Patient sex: M
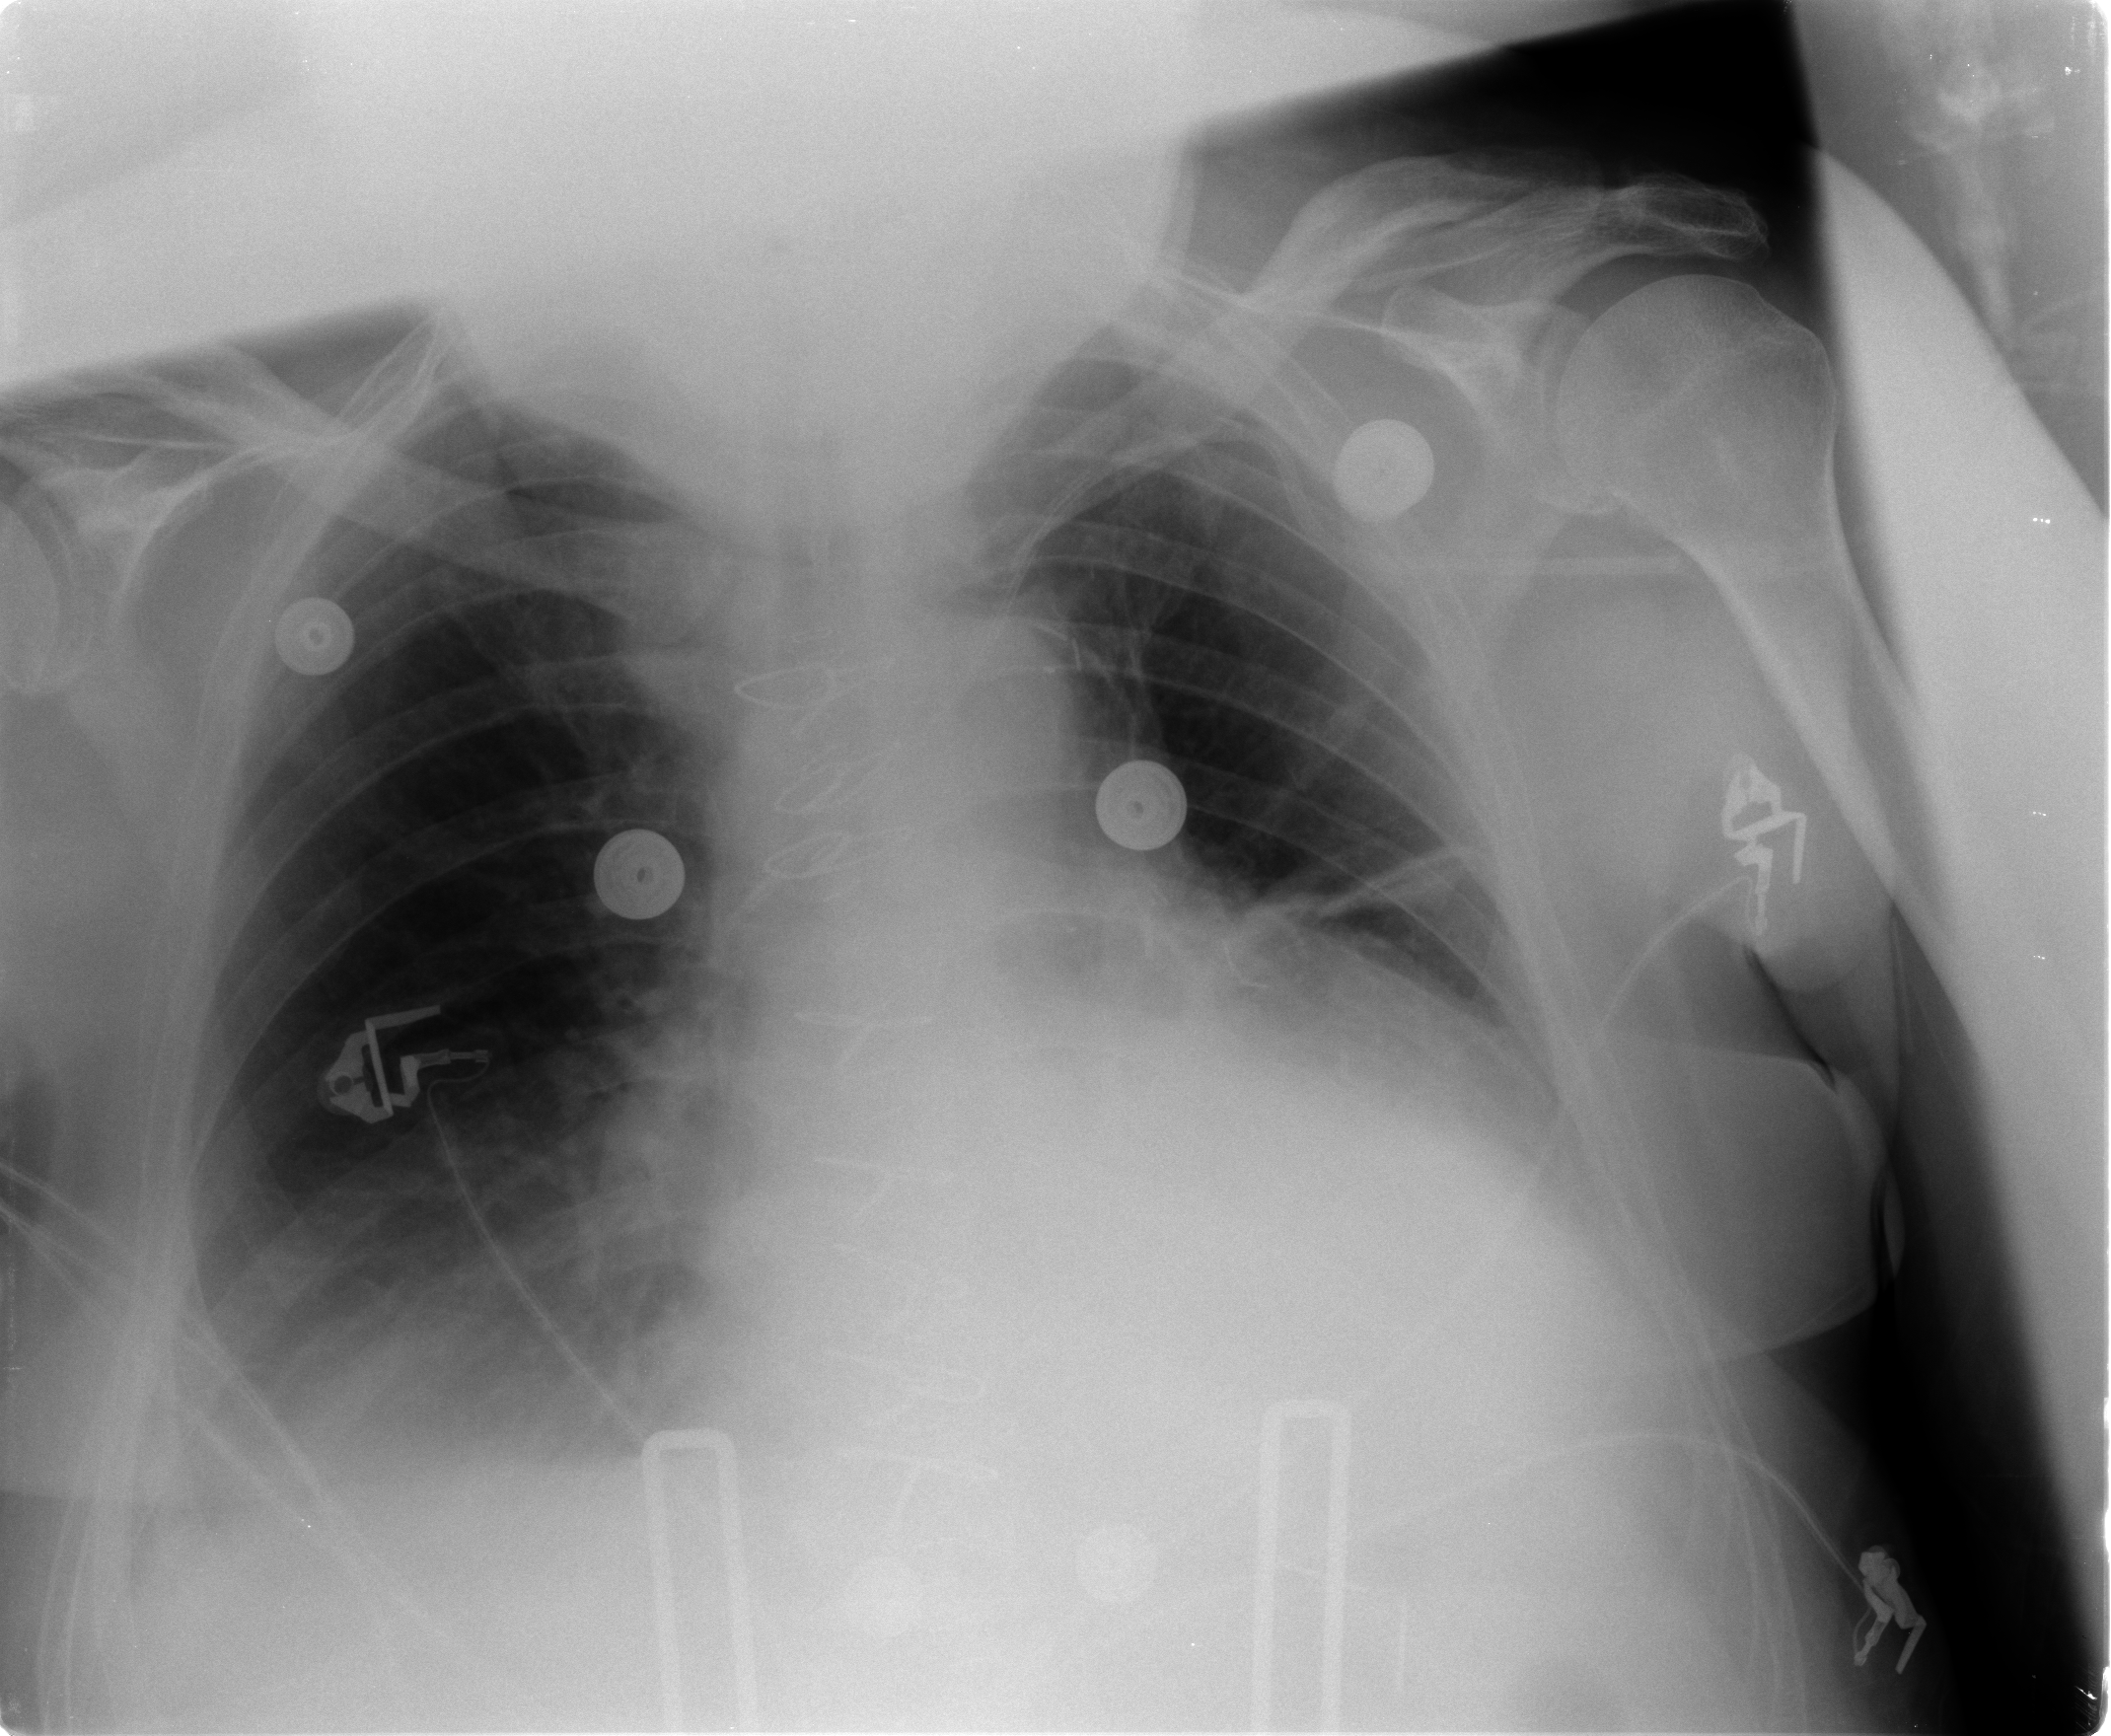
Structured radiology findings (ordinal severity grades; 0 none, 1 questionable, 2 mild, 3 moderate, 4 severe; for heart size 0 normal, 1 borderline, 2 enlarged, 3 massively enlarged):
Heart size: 2
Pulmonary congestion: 0
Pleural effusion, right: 2
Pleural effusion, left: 2
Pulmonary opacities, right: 0
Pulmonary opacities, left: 0
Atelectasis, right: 2
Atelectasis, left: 2